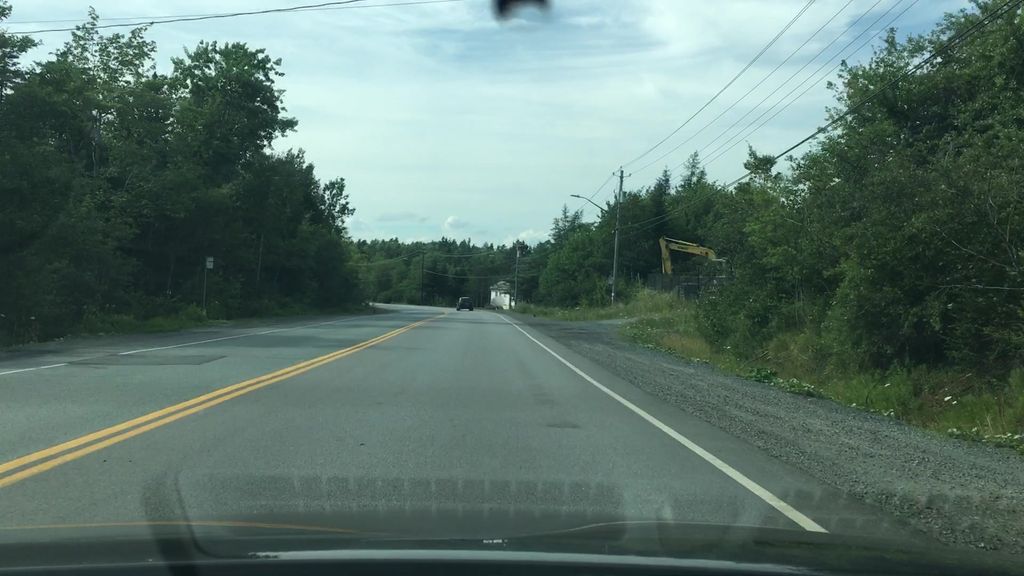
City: halifax